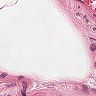
Metastatic tissue present: no